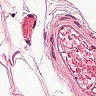
Metastatic tissue present: no